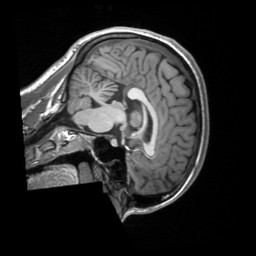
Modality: T1w
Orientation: sagittal
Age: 24
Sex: female
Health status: ill
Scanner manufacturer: siemens
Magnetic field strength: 3 T
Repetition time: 2.3 s
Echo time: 0.00201 s